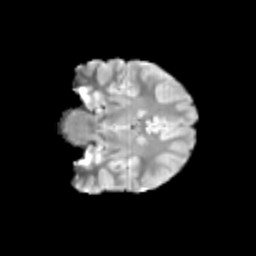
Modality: T2w
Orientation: coronal
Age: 10
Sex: male
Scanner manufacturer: siemens
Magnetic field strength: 3 T
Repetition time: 3.8 s
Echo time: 0.07 s